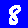
Digit: 8